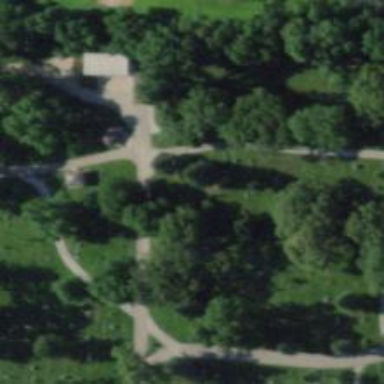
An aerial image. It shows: Driveway leading to service road.